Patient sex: M
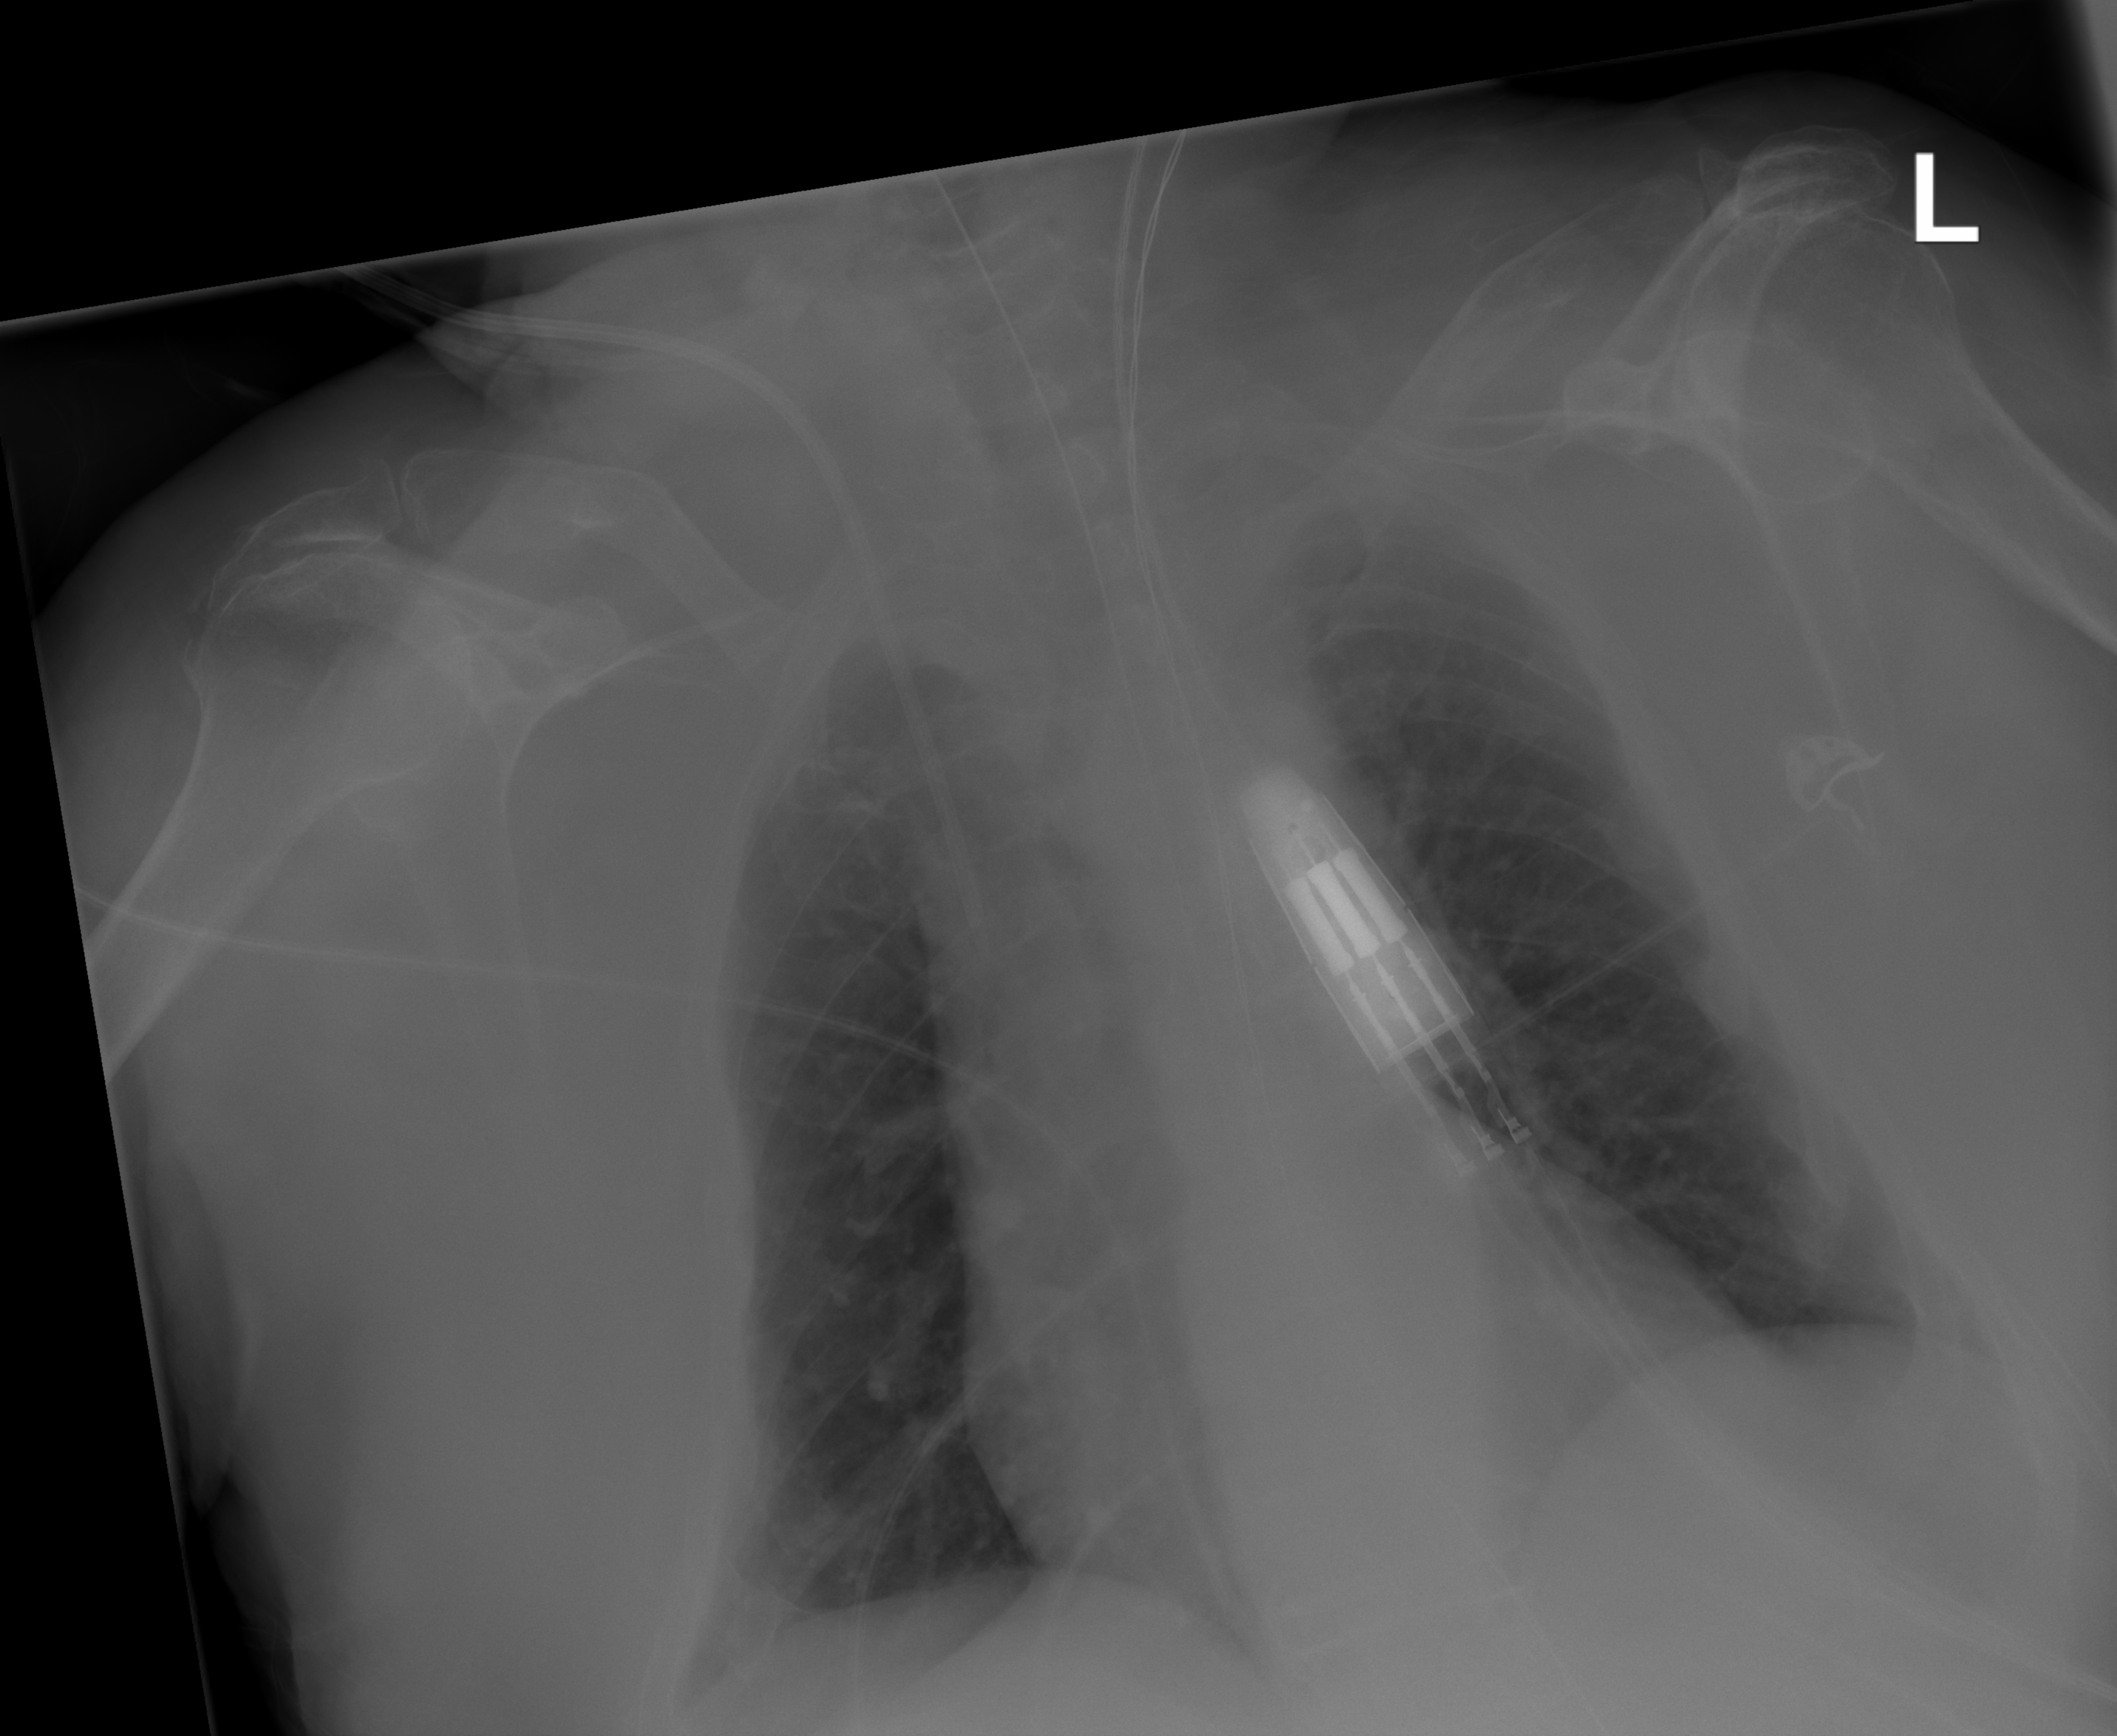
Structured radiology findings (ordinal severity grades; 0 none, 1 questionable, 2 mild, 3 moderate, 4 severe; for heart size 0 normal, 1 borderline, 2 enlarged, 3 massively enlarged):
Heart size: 1
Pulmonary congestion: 2
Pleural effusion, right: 0
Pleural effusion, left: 0
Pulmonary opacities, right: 0
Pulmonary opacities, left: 0
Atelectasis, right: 0
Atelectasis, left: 0